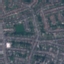
Label: Residential